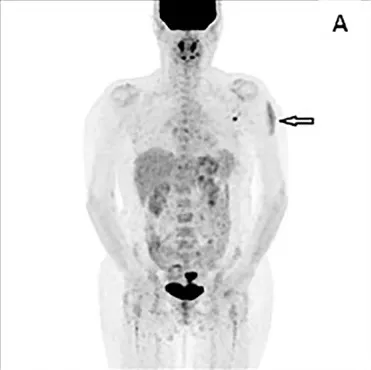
PET/CT image performed 4 days after vaccination (A, B). The multiple-intensity projection image (A) showing increased 18F-FDG uptake in the left deltoid muscle (black arrow) and in the left axillary region.
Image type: radiology (pet)